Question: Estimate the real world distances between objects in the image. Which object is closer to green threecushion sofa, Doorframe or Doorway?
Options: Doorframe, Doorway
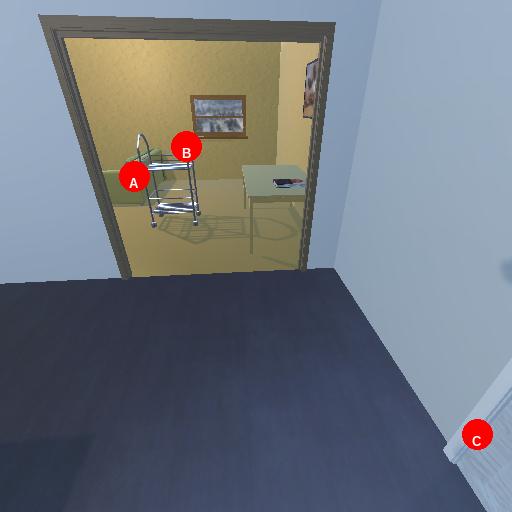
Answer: Doorframe